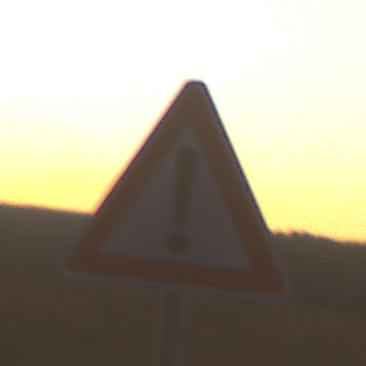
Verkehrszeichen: Gefahrenstelle
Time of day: SunriseSunset
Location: Outdoor (Nature)
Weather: PartlyCloudy
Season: NotSpecified
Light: Natural